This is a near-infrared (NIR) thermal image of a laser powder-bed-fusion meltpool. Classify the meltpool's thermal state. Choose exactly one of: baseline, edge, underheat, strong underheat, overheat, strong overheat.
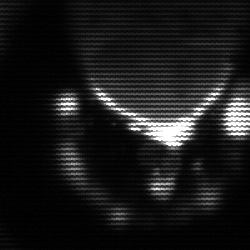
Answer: edge